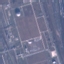
Land use / land cover: Industrial